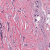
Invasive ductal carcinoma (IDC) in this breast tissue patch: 1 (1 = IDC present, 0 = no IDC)